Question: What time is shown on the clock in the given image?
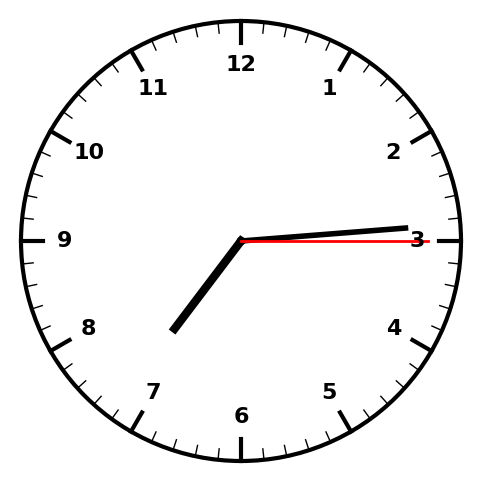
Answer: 07:14:15